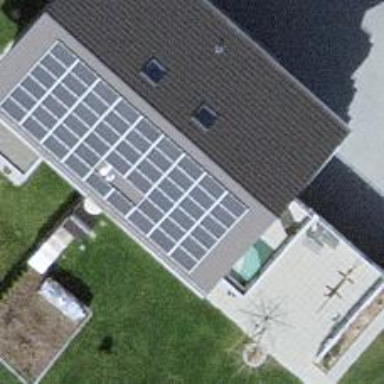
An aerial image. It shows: Solar power generator with photovoltaic panels.